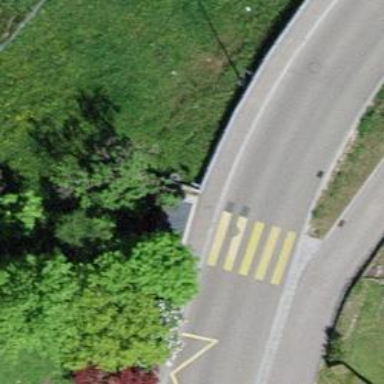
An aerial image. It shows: Uncontrolled zebra crossing on the road.